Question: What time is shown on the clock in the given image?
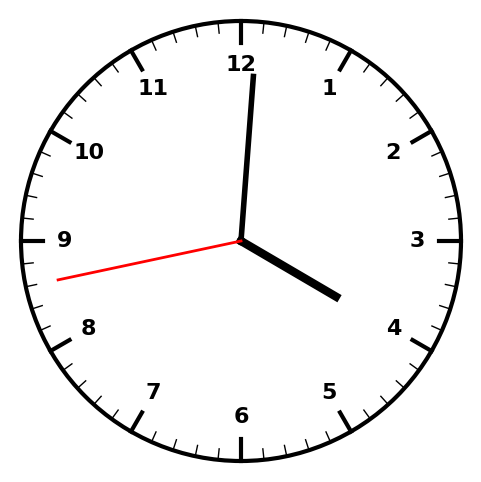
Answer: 04:00:43